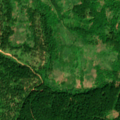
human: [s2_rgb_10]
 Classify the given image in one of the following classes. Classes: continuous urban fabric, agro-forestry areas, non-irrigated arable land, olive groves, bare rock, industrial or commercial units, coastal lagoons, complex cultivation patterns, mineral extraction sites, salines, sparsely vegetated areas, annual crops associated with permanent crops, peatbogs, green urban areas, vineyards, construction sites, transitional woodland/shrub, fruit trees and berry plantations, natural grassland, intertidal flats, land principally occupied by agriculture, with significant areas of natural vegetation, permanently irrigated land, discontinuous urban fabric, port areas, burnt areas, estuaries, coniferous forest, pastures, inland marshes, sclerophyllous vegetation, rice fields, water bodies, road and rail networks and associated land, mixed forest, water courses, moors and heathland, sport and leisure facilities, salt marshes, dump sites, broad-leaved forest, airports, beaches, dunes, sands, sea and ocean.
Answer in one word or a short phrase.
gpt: broad-leaved forest, natural grassland, transitional woodland/shrub